Question: I have some doubts about and keywords: as a read they are quite the same and the only difference is that the one is set to null if the pointed object is released.
Now I the code below and it crash at point [#2] during the
but if in I4vMainView declaration [#1] I substitute
'''
@property (nonatomic, weak) id <I4vDraggingFileProt> delegate;
'''
with
'''
@property (nonatomic, unsafe_unretained) id <I4vDraggingFileProt> delegate;
'''
it works perfectly. What is the reason for this behavior? Thanks
Details: Target 10.7 compiling with ARC. Xcode 4.5.2 . Apple LLVM 4.1
In the class I4vMainView I have:
'''
//----------- I4vMainView.h --------
@protocol I4vDraggingFileProt <NSObject>
-(void) anURLWasDeopped: (NSURL *) droppedUrl;
@end
@interface I4vMainView : NSView <NSDraggingDestination>{
NSImageCell *imageCell;
NSImage * image;
}
@property (nonatomic, weak) id <I4vDraggingFileProt> delegate; // [#1]
'''
While in the caller
'''
//----------- I4vViewController.h --------
@class I4vMainView;
@protocol I4vDraggingFileProt <NSObject>
-(void) anURLWasDeopped: (NSURL *) droppedUrl;
@end
@interface I4vViewController : NSViewController <I4vDraggingFileProt>{
I4vMainView * mv;
}
-(void) anURLWasDeopped: (NSURL *) droppedUrl;
@end
//----------- I4vViewController.m --------
@implementation I4vViewController
- (id)initWithNibName:(NSString *)nibNameOrNil bundle:(NSBundle *)nibBundleOrNil
{
self = [super initWithNibName:nibNameOrNil bundle:nibBundleOrNil];
if (self) {
// Initialization code here.
}
return self;
}
- (void)loadView{
mv = [[I4vMainView alloc] init];
[mv setDelegate:self]; // <-- [#2]
[self setView:mv];
}
-(void) anURLWasDeopped: (NSURL *) droppedUrl{
// ...
}
@end
'''
With delegate declared as
'''
@property (nonatomic, weak) id <I4vDraggingFileProt> delegate;
'''
i have this Error
'''
<I4vMainView: 0x10060bf40> objc[4773]: cannot form weak reference to instance (0x10061bf10) of class I4vViewController
'''
and back-trace goes thoroughly _objc_trap <- objc_stroreWeak <- -[I4vMainView setDelegate:] <- [I4vViewController view]

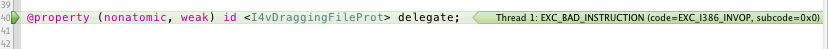
Answer: I found the answer: as said in <URL>
> You cannot currently create zeroing-weak references to instances of the following classes (emphasis mine):NSATSTypesetter, NSColorSpace, NSFont, NSFontManager, NSFontPanel, NSImage, NSMenuView, NSParagraphStyle, NSSimpleHorizontalTypesetter, NSTableCellView, NSTextView, NSViewController, NSWindow, and NSWindowController. In addition, in OS X no classes in the AV Foundation framework support weak references.For declared properties, you should use assign instead of weak; for variables you should use __unsafe_unretained instead of __weak.In addition, you cannot create weak references from instances of NSHashTable, NSMapTable, or NSPointerArray under ARC.